Question: I am having problems in adjusting my 'geom_label()' in 'ggplot2' such that 'position_dodge()' is not working. The two labels are on top of each other... any ideas?
reprex:
'''
library(dplyr)
library(ggplot2)
tibble(
x = "Position 1",
y = 0,
label = c("Label A", "Label B")
) %>%
ggplot() +
geom_label(aes(x = x, y = y, label = label),
position = position_dodge(width = 1))
'''

<URL>
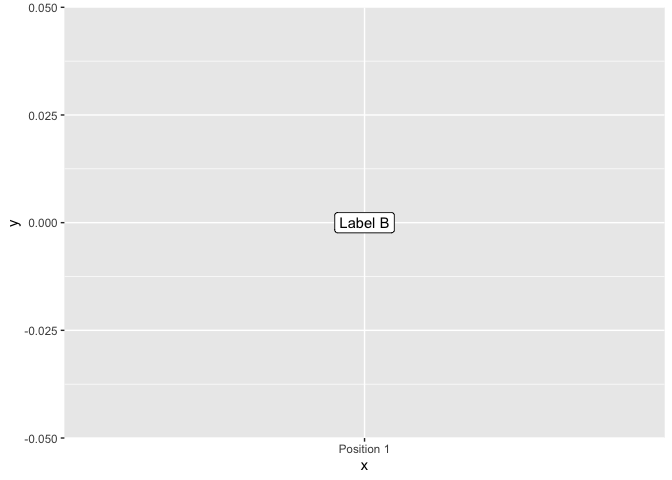
Answer: Try 'position_dodge2' instead of 'position_dodge'
Also documented in the helptext:
> Dodging preserves the vertical position of an geom while adjusting the horizontal position. position_dodge2 is a special case of position_dodge for arranging box plots, which can have variable widths. position_dodge2 also works with bars and rectangles.